Question: I need to make an android layout like this one.

1. tile background all over the screen.
2. top menu which, overlays the background ( note the shadow ).
3. some sort of a table with text options, maybe pictures, which can be scrolled up and down.
4. bottom menu, which appears by sliding up after a menu button is hit.
What kind of layout elements do you think I should use for that?
Thanks!
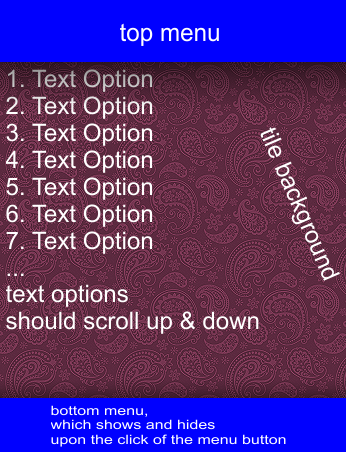
Answer: I think you should first learn about the Android Layout and XML layout design, then you can easily prepare this layout as well.
'Relative Layout' will be the better layout as compare to other layouts like Linear Layout and Table Layout.
To display middle part that is showing textual description may contains 'ListView' (ListView because as you have mentioned Text Options should scroll up and down), but it depends on your requirement.